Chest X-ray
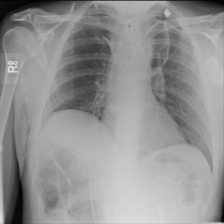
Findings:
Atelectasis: negative
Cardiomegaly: negative
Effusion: negative
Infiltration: negative
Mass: negative
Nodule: negative
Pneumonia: negative
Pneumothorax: negative
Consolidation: negative
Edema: negative
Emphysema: negative
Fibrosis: negative
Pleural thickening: negative
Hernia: negative